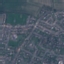
Label: Residential